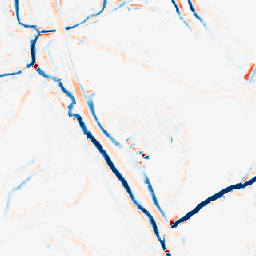
Category: morphological
Decomposition family: morphological_diamond
Decomposition parameters: operation: average
radius: 5
Upsampling method: nearest
Upsampling parameters: scale: 4
Upsampling scale: 4